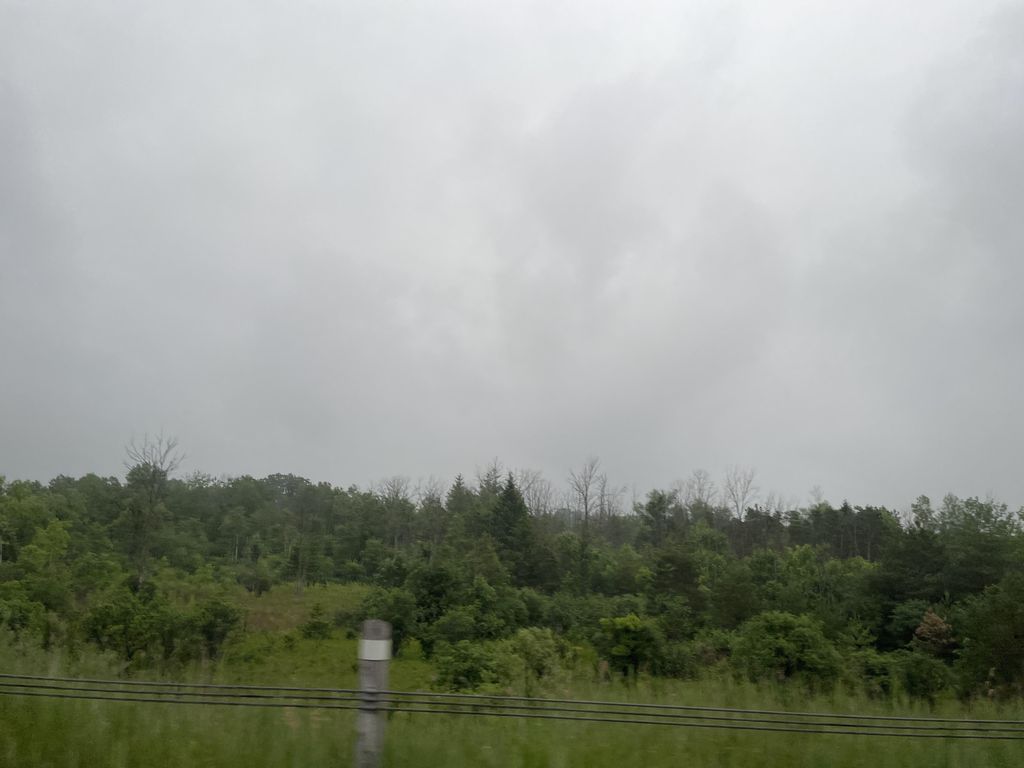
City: kitchener-waterloo